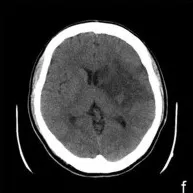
CT imaging of the patient. (e, f) Follow-up non-contrast CT one day after the stroke showed a hypodensity in the left basal ganglia and peri-sylvian area, suggestive of a recent infarct. The size was much smaller than the previous perfusion defect.
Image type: radiology (ct)